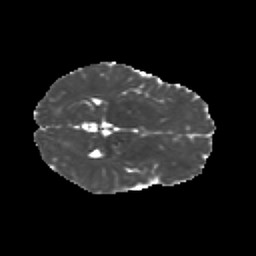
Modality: MD
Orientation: axial
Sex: female
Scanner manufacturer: siemens
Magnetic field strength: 3 T
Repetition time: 5 s
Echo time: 0.071 s